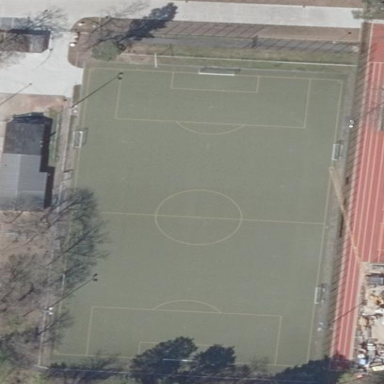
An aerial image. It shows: Artificial turf soccer pitch for leisure activities.